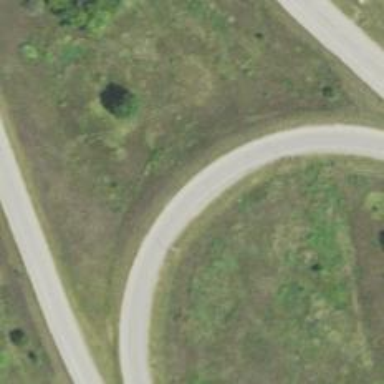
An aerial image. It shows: Primary link highway.